Question: Let's put some context. I'm trying to reach some values for my app and I need to take the red box of the img.

I've got all the top_left and bottom_right coordinates of these words.
'''
[Word(top_left=(608, 11), bottom_right=(821, 38), confidence=99.45719909667969, text='PANELBOARD'),
Word(top_left=(25, 12), bottom_right=(106, 39), confidence=99.0506591796875, text='CH1L'),
Word(top_left=(112, 12), bottom_right=(282, 44), confidence=97.45893859863281, text='(EXISTING)'),
Word(top_left=(1264, 39), bottom_right=(1346, 55), confidence=83.25164031982422, text='208Y/120V,'),
Word(top_left=(1350, 39), bottom_right=(1410, 55), confidence=94.61625671386719, text='3PH,4W'),
Word(top_left=(1379, 60), bottom_right=(1412, 75), confidence=98.55554962158203, text='MLO'),
Word(top_left=(92, 61), bottom_right=(215, 75), confidence=99.64352416992188, text='REFRIGERATED'),
Word(top_left=(219, 61), bottom_right=(262, 75), confidence=99.87834930419922, text='CASE'),
Word(top_left=(265, 61), bottom_right=(318, 75), confidence=99.78636932373047, text='LIGHTS'),
Word(top_left=(320, 61), bottom_right=(331, 75), confidence=99.71800231933594, text='&'),
Word(top_left=(19, 61), bottom_right=(87, 76), confidence=99.207763671875, text='SERVES:'),
Word(top_left=(334, 61), bottom_right=(402, 76), confidence=99.7181625366211, text='RECEPTS'),
Word(top_left=(1335, 61), bottom_right=(1376, 76), confidence=98.63665771484375, text='250A,'),
Word(top_left=(18, 83), bottom_right=(104, 97), confidence=98.90849304199219, text='LOCATION:'),
Word(top_left=(108, 83), bottom_right=(155, 97), confidence=99.3512954711914, text='COMP'),
Word(top_left=(157, 83), bottom_right=(211, 97), confidence=99.74064636230469, text='HOUSE'),
Word(top_left=(214, 83), bottom_right=(221, 97), confidence=97.91343688964844, text='1'),
Word(top_left=(1376, 103), bottom_right=(1408, 118), confidence=98.71705627441406, text='BUS'),
Word(top_left=(18, 104), bottom_right=(110, 118), confidence=99.58409118652344, text='MOUNTING:'),
Word(top_left=(112, 104), bottom_right=(183, 118), confidence=99.85911560058594, text='SURFACE'),
Word(top_left=(1210, 104), bottom_right=(1304, 118), confidence=99.44200134277344, text='EQUIPMENT'),
Word(top_left=(1307, 104), bottom_right=(1374, 118), confidence=99.8482666015625, text='GROUND')]
'''
The problem comes when "MLO" has a x bigger than "3PH, 4W" so sorting by x and then by y doesn't work (Yes the OCR detects "3PH, 4W" as one hehe)
I tried to follow the rule "top-right point will have the smallest difference" but it didn't work too.
Any solution?
Thanks for your time.
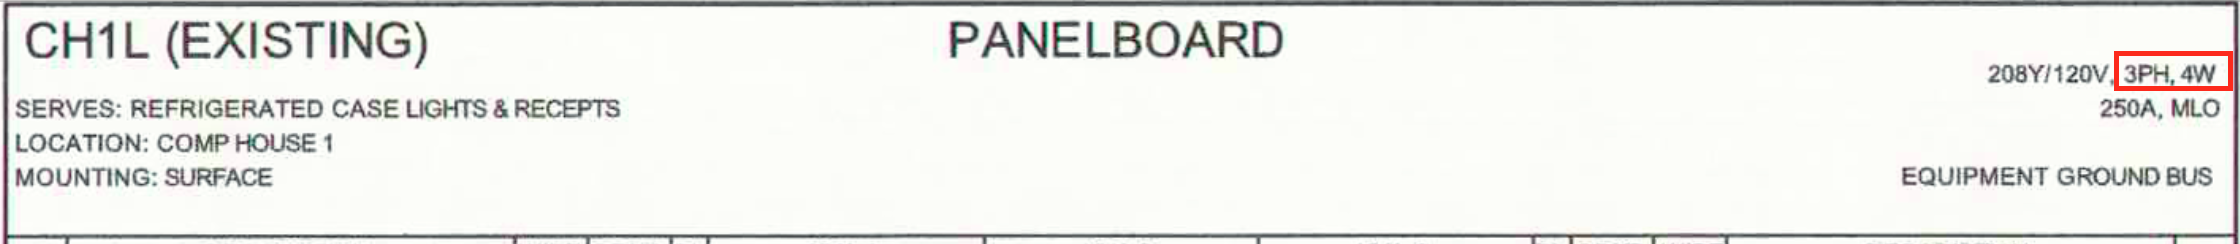
Answer: This question is easy to answer if you know either of those two information:
- -
In the former case, calling 'B' the point in the upper-right corner, then the "most top-right" point is the closest point to the upper-right corner; which is the point 'P' who minimizes the Euclidean distance 'math.dist(B, P)'.
In the latter case, calling 'v' the direction vector of the lowerleft - upperright diagonal, and fixing 'O = (0,0)' as the origin, the "most top-right" point is the point 'P' which maximizes the dot-product 'v.OP' (where 'OP' stands for "vector OP" and has same coordinates as point P).
You didn't give the coordinates of the upper-right corner in your question; however, approximating the direction vector of the diagonal as 'v = (1, -1)', the dot-product between 'v' and a point 'P = (x,y)' is just 'x-y'; hence you can get the box with the "most top-right" top-right corner this way:
'''
>>> def toprightness(w):
... return w.bottom_right[0] - w.top_left[1]
...
>>> max(data, key=toprightness).text
'3PH,4W'
'''